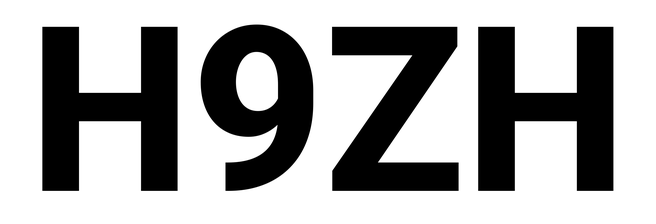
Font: Roboto_ExtraBold